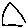
Label: triangle